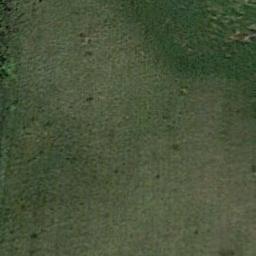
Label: meadow